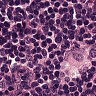
Metastatic tissue present: yes